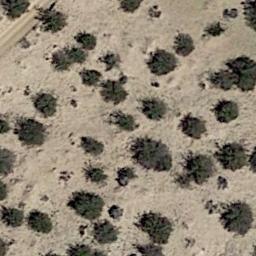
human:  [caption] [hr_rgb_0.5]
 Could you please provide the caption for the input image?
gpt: Some disconnected chaparrals grow in the desert .

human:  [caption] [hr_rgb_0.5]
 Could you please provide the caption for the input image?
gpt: Chaparral is evenly distributed on the sand .

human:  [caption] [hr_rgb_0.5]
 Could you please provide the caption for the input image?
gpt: The chaparral is in the bare land .

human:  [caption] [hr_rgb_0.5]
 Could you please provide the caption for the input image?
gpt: There are two lush vegetation in the jungle .

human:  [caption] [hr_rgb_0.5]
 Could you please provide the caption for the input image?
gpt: The chaparral is scattered and sparse .